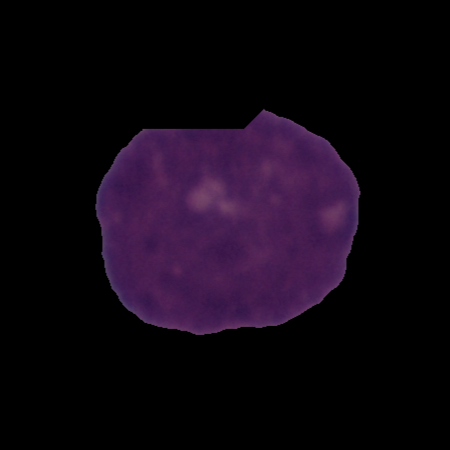
Label: cancer